Question: During the build of my project i was making a page to edit user credentials.
Now, when i added css to it in the stylesheet(As i did with all my html)
it simply refused to work!
Not border, not margins not anything!
This is the HTML.
'''
<div id="EditDetails" class="textfont UserPageWindows">
<p style="font-size:50px;">Edit credentials</p>
5125125125125<br /><br /><br /><br /><br /><br /><br />
5125125125125
</div>
'''
CSS
'''
div.UserPageWindows{
min-width:80%;
margin-top:190px;
border: solid;
border-top:none;
border-bottom:5px;
}
'''
The border is messed up.
What am i doing wrong?
I've done this tens of times in this project so far, and it worked perfect!
This is how the border looks in that div:

As opposed to the picture, this is how it should look like
<URL>
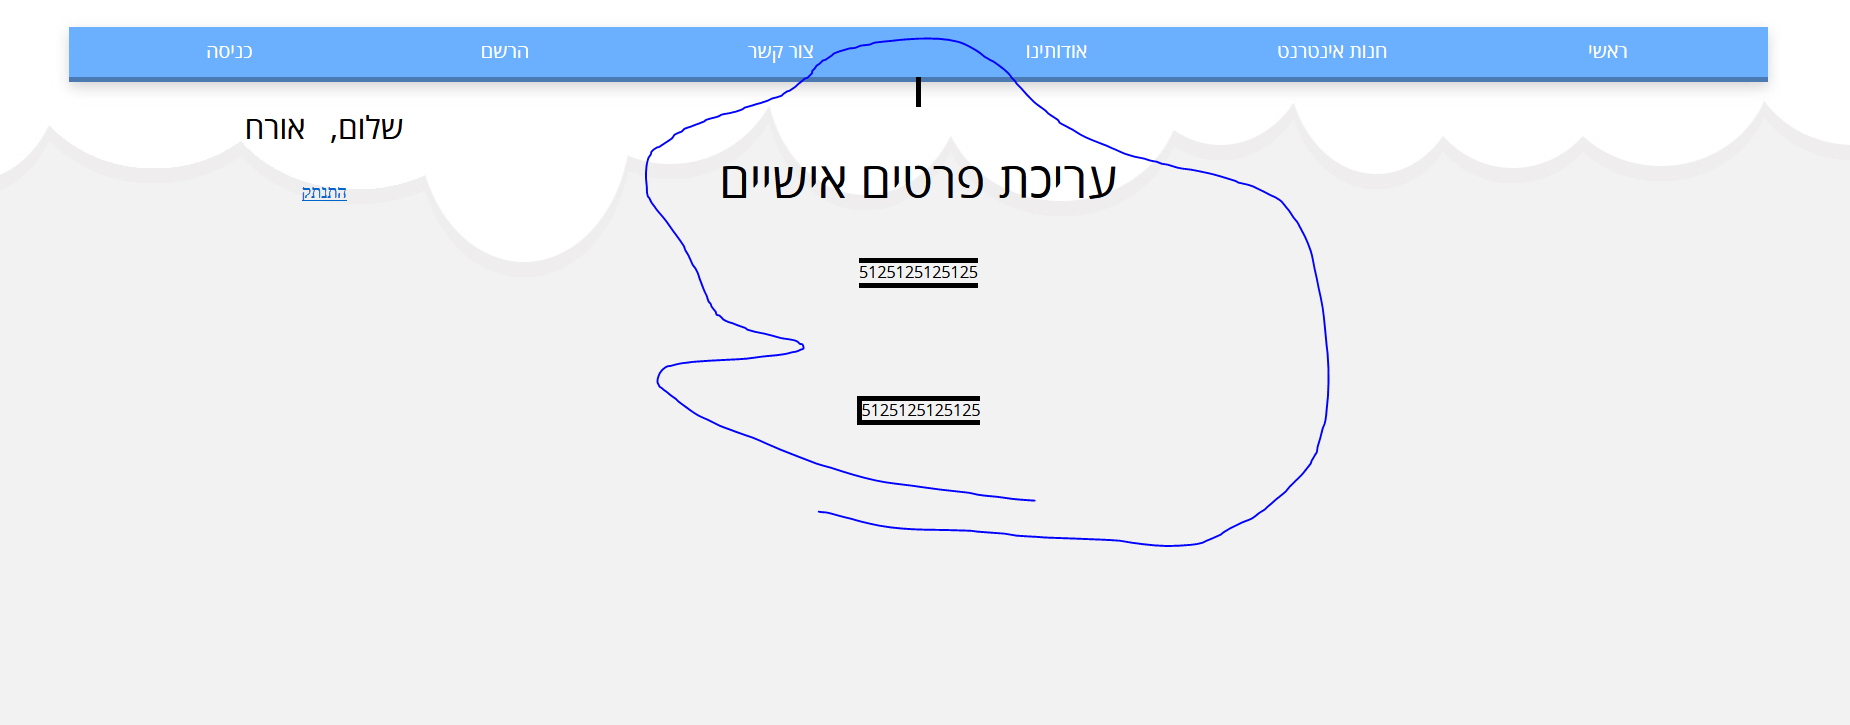
Answer: This seems to work as desired? <URL>.
'''
function ShowWindow(el) {
$("#UserPageMain").fadeOut(150);
$(el).fadeIn(150);
}
'''
Concerning your CSS issue, there's a lot to note.
1. You want to display a border, but you have only defined a border on specific elements. The problem is that those elements are empty and subsequently don't have a width and/or height which means that a border applied to that element won't be visible either. You can see this illustrated here.
2. Try to refrain from inline CSS. There's a lot that you can put in a serpate CSS file. This will allow you to keep a good overview.
3. I'd advise against using the deprecated center tags.
4. Avoid stacking br tags. If you need a lot of whitespace, use margin instead.
5. When posting code to StackOverflow, keep in mind that the tongue of communication is English - even if we're not all native speakers, it is an international language. This means that you ought to translate your code at least a bit so that it's clear what you want it to do.
6. Additionally, only post the relevant code for your case.
7. If relevant, as it is in your case, post a fiddle or a working example so that we can see what's going wrong. A playground to debug, if you will.